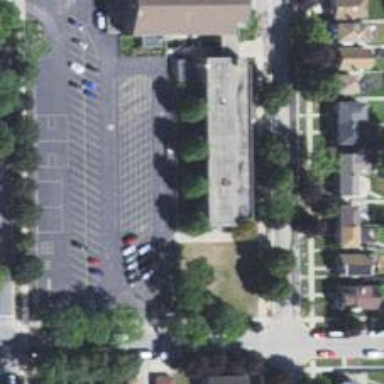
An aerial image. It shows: School.